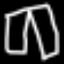
Label: pants